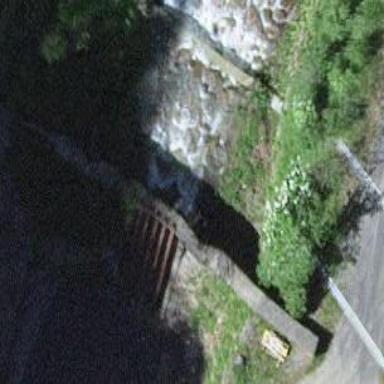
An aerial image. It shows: Check dam beside retaining wall.